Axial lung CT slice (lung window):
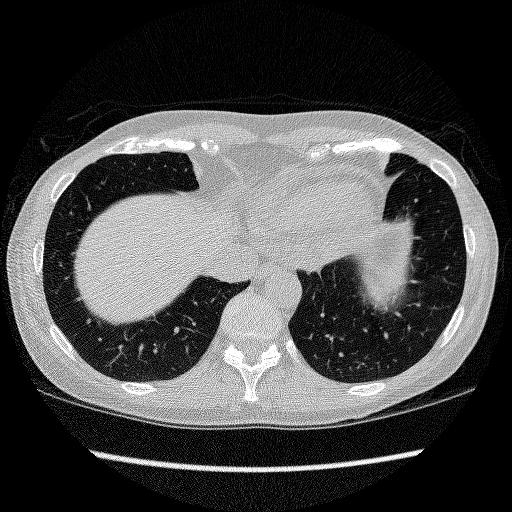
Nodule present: no